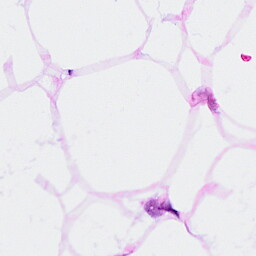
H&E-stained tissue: Breast